Question:
I'm experiencing an issue with Outlook 2013 (and 2007). The image shows the issue. Providing partial HTML below.
I've tested in Litmus as well and this is only showing up in 2013/2007. I can't seem to isolate what the issue could be and I'm hoping a 2nd pair of eyes will help.
'''
<td width="270" style="vertical-align: top; text-align: left; font-size: 14px; line-height: 19px; padding: 0;" align="left" valign="top">
<table width="100%" style="border-spacing: 0; border-collapse: collapse; vertical-align: top; text-align: left; padding: 0;">
<tr style="vertical-align: top; text-align: left; padding: 0;" align="left">
<td style="color: #ffffff; vertical-align: top; text-align: left; font-size: 14px; line-height: 19px; padding: 0;" align="left" valign="top">
<table style="width: 100%; border-spacing: 0; border-collapse: collapse; vertical-align: top; text-align: left; padding: 0;">
<tr style="vertical-align: top; text-align: left; padding: 0;" align="left">
<td style="vertical-align: top; text-align: left; font-size: 14px; line-height: 19px; padding: 0;" align="left" valign="top">
<img src="table-topper.jpg" alt="" width="270" height="20" style="display: block; outline: 0;">
</td>
</tr>
<tr style="vertical-align: top; text-align: left; padding: 0;" align="left">
<td width="100%" style="background-color:#5b8f20;vertical-align: top; text-align: left; font-size: 14px; line-height: 19px; padding: 0 20px;width:230px;" align="left" valign="top">
<h2 style="text-align: center; font-size: 33px; font-weight: normal; text-transform: uppercase; font-family: Arial, Helvetica, sans-serif;color: #ffffff;padding-bottom: 20px; border-bottom-width: 2px; border-bottom-color: #ffffff; border-bottom-style: solid; margin: 0 0 15px;" align="center" class="h2">Dragons VIP</h2>
<p style="border-bottom-color: #ffffff; border-bottom-width: 2px; border-bottom-style: solid; font-size: 16px; font-family: Arial, Helvetica, sans-serif; text-align: left; line-height: 22px; margin: 0 0 10px; padding: 0 0 20px; color:#ffffff;" align="left">
<strong>
Thursday, August 20, 2015
<br> 11:30am-1:00pm
<br> Fifth Third Field
</strong>
</p>
<p style="color:#ffffff;font-size: 14px; font-family: Arial, Helvetica, sans-serif; text-align: left; line-height: 22px; margin: 0 0 10px; padding: 0;" align="left">Space is limited, so don't delay. To RSVP, compliments of Fifth Third Bank, please contact Colleen Santella with the Dayton Dragons by August 13th.</p>
<p style="font-size: 16px; font-family: Arial, Helvetica, sans-serif; text-align: left; line-height: 22px; margin: 0 0 10px; padding: 0;" align="left">
<a href="mailto:xxx.xxx@xxx.com">
<img src="rsvp-btn.png" alt="" width="230" height="52" style="display: block; outline: 0;">
</a>
</p>
<p style="color:#ffffff;font-size: 14px; font-family: Arial, Helvetica, sans-serif; text-align: left; line-height: 22px; margin: 0 0 10px; padding: 0;" align="left"><a href="mailto:colleen.santella@daytondragons.com" target="_blank" style="color: #ffffff; display: inline-block; width: 230px;">xxx.xxx@daytondragons.com</a> or at (xxx) xxx-xxxx x 112</p>
</td>
</tr>
<tr style="vertical-align: top; text-align: left; padding: 0;" align="left">
<td style="vertical-align: top; text-align: left; font-size: 14px; line-height: 19px; padding: 0;" align="left" valign="top">
<img src="table-bot.jpg" alt="" width="270" height="20" style="display: block; outline: 0;">
</td>
</tr>
</table>
</td>
</tr>
</table>
</td>
'''
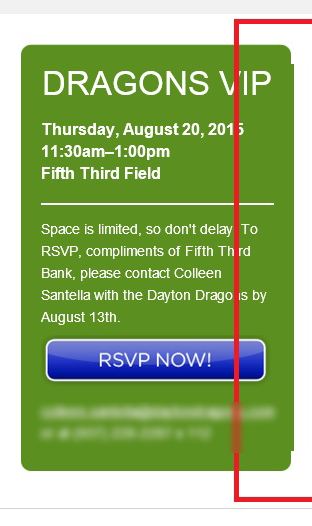
Answer: I changed / added TD widths to fix this issue.